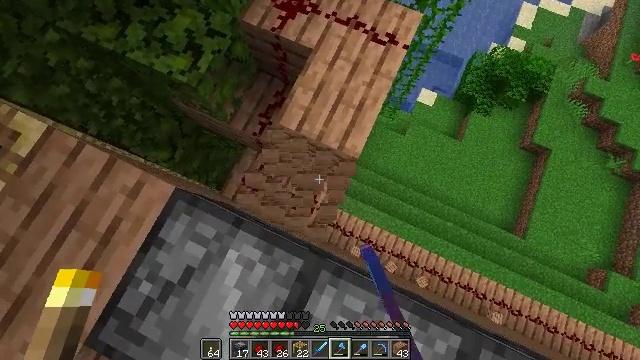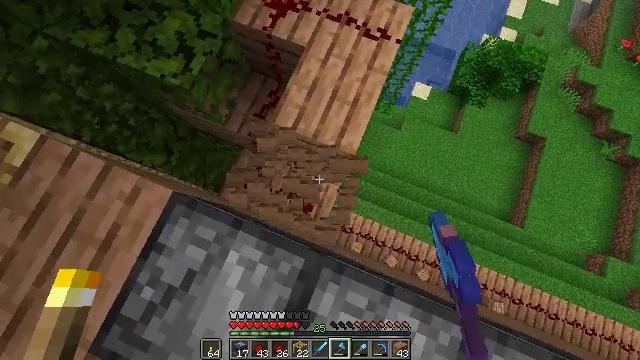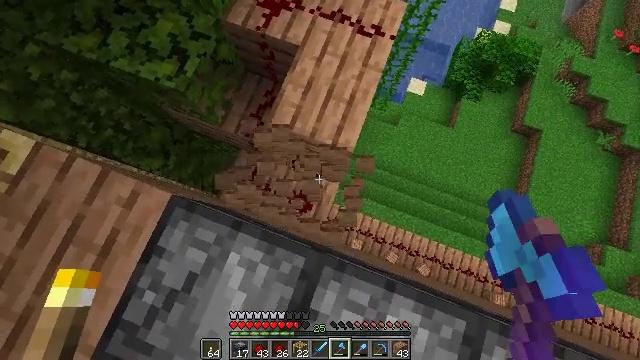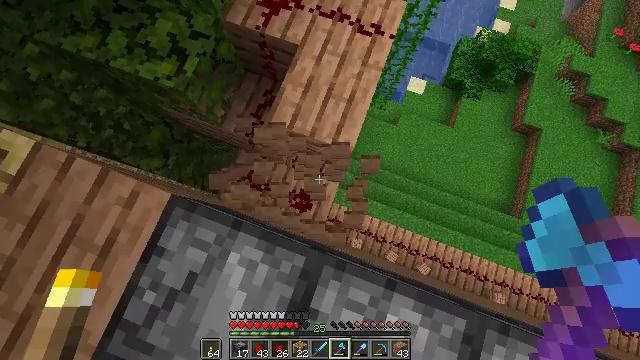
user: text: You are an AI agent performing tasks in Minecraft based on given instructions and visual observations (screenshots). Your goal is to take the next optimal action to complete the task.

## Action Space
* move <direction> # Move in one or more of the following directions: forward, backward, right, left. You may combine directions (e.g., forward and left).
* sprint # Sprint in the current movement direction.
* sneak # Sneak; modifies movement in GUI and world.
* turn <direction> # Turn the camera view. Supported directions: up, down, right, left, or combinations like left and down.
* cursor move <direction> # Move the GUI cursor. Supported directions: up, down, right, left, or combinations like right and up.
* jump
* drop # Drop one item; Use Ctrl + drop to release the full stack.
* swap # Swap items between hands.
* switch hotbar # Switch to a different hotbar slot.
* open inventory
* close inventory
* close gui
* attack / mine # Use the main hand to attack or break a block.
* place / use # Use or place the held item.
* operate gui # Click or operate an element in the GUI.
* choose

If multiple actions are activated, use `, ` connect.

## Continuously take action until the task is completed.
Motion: motion action
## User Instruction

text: Gather jungle planks for building.
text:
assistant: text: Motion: turn right, attack / mine
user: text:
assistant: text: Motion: turn right, attack / mine
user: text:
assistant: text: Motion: attack / mine
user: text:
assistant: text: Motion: attack / mine